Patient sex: M
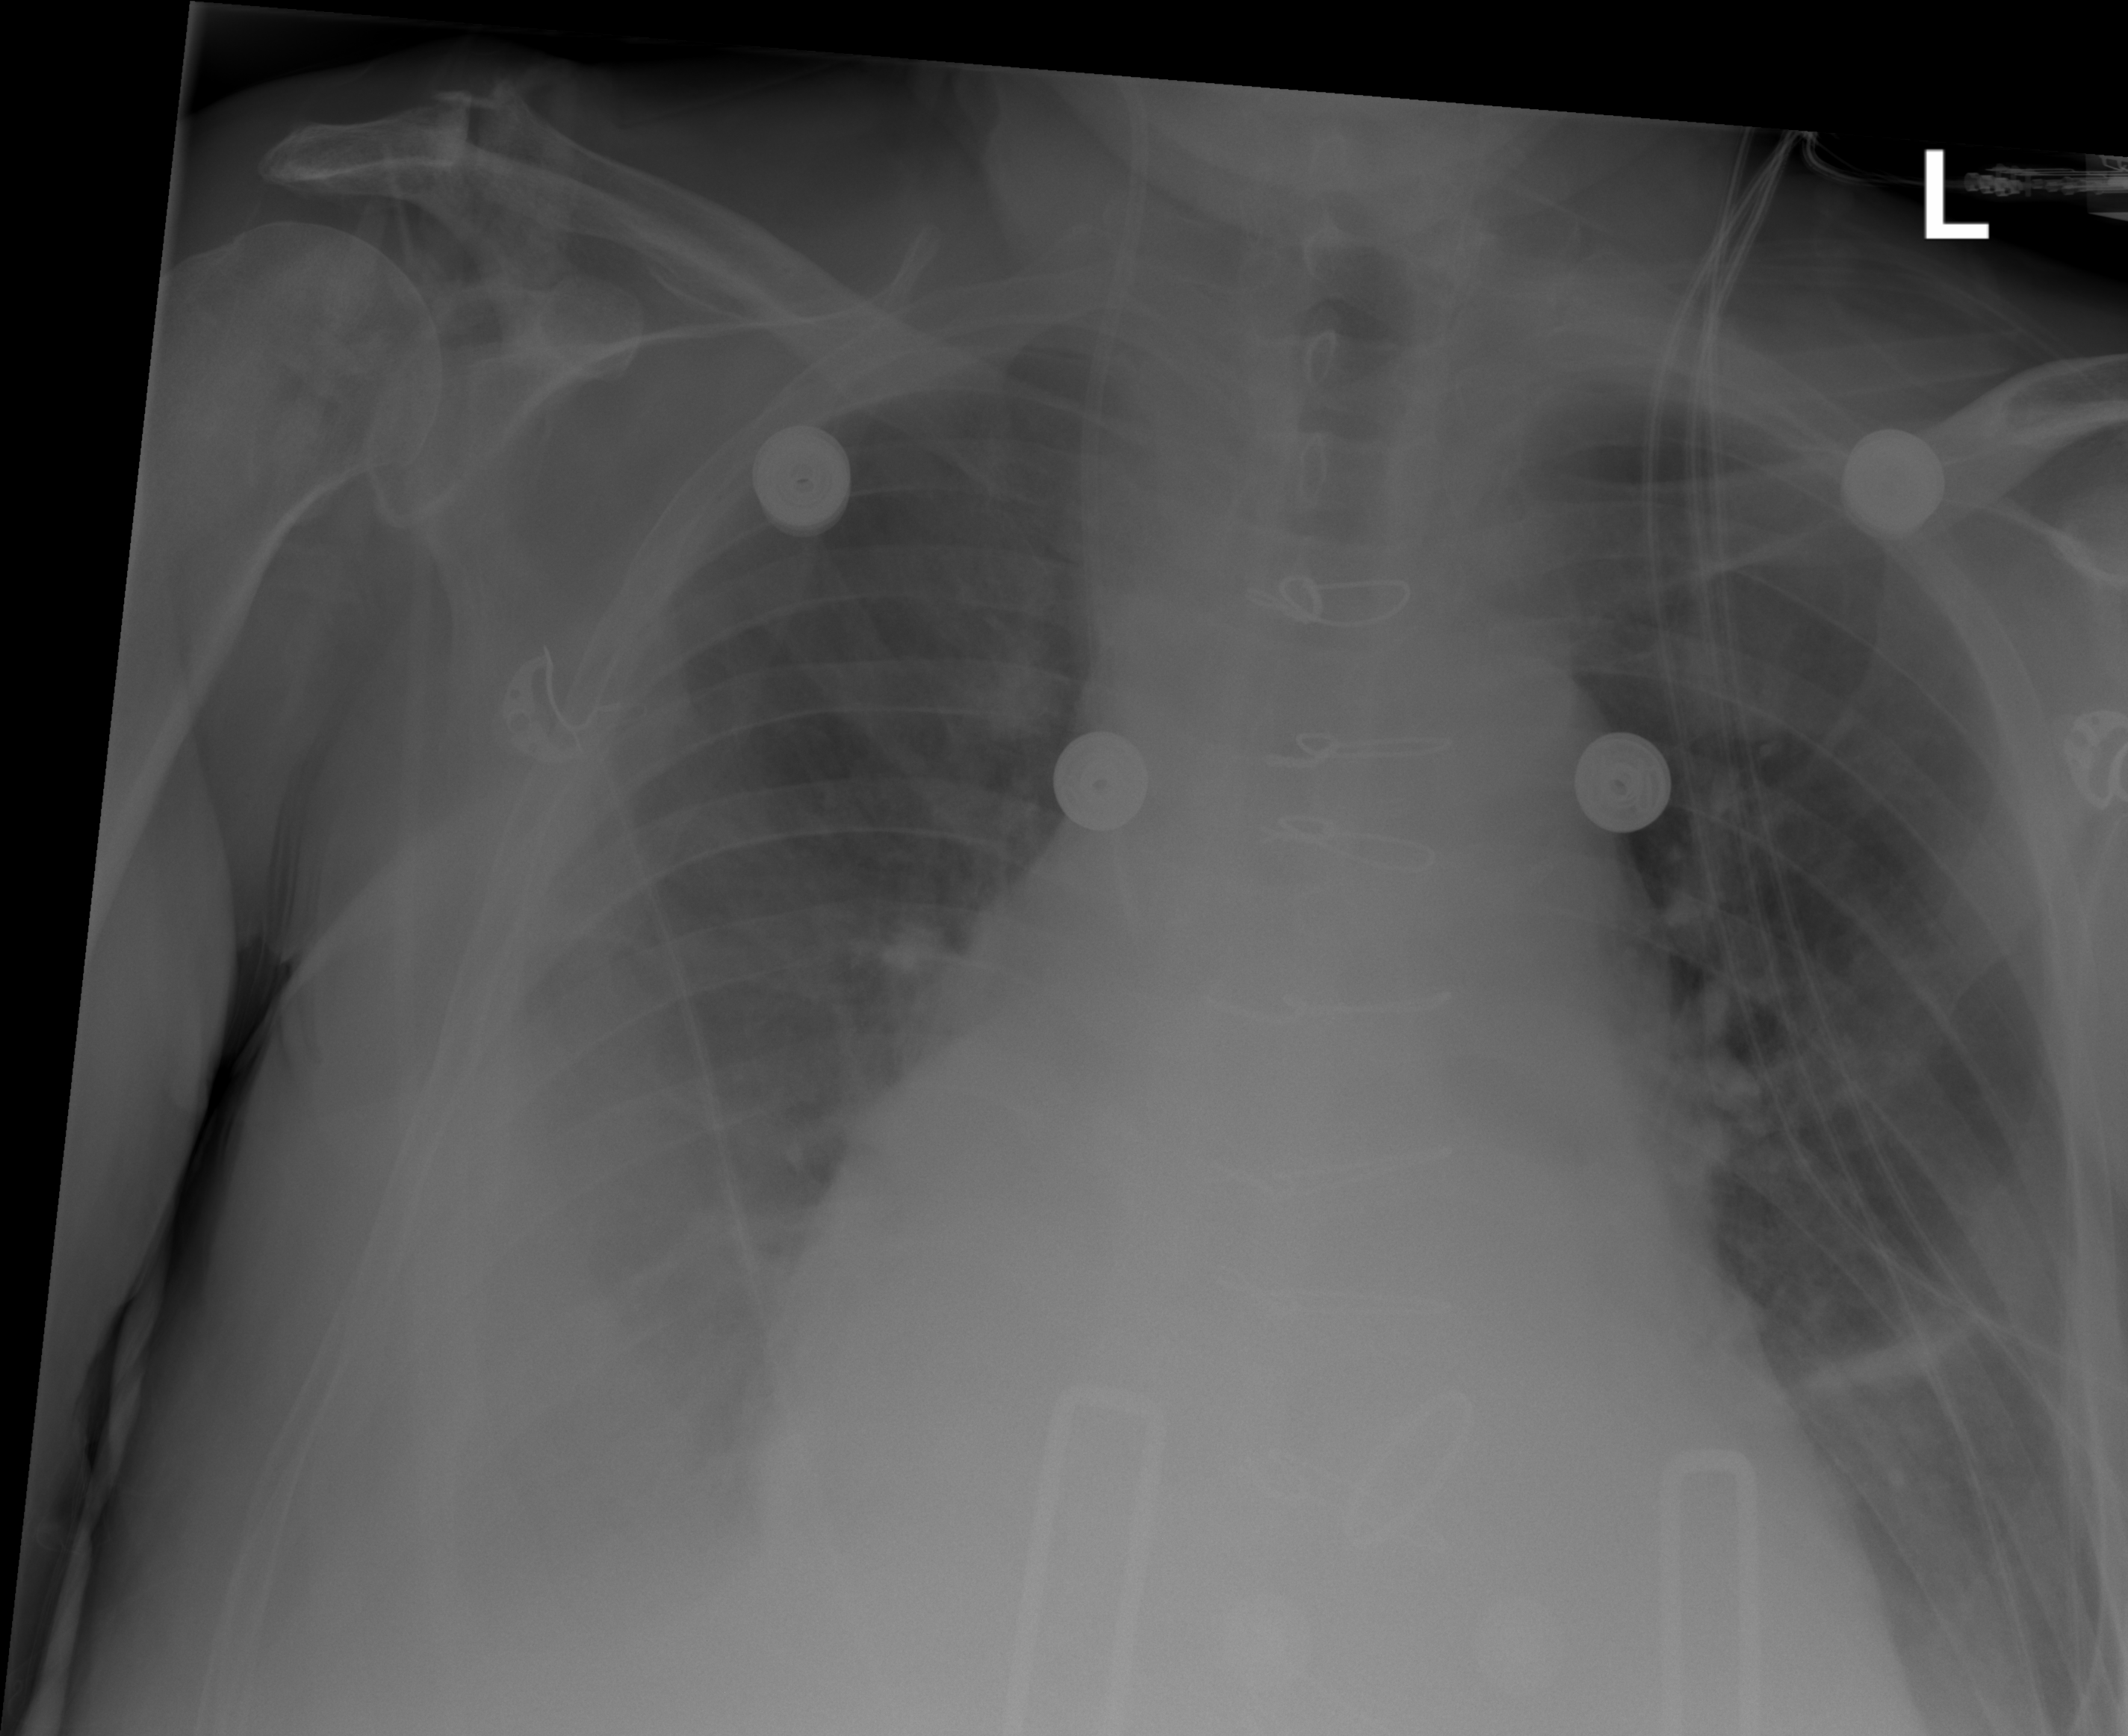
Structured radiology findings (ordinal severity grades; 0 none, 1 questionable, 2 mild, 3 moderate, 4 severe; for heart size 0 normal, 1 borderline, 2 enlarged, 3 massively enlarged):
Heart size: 2
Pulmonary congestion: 0
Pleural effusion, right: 2
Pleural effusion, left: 1
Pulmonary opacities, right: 0
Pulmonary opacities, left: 0
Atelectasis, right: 2
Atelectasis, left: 2